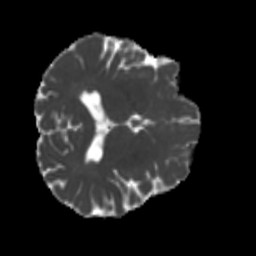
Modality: MD
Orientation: axial
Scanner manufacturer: siemens
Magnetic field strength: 3 T
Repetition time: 4 s
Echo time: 0.0594 s